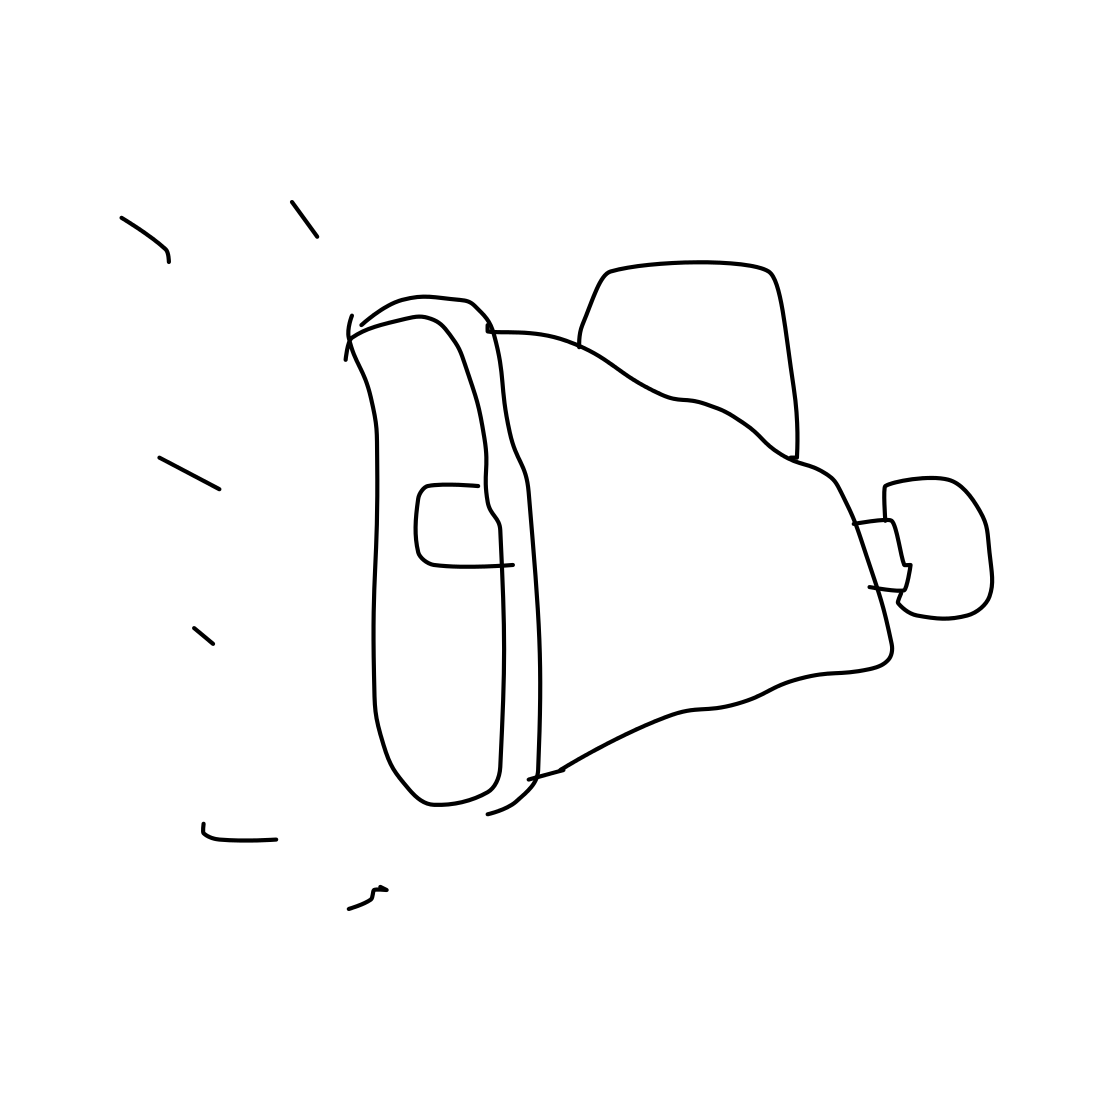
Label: loudspeaker